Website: apple
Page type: store-pickup
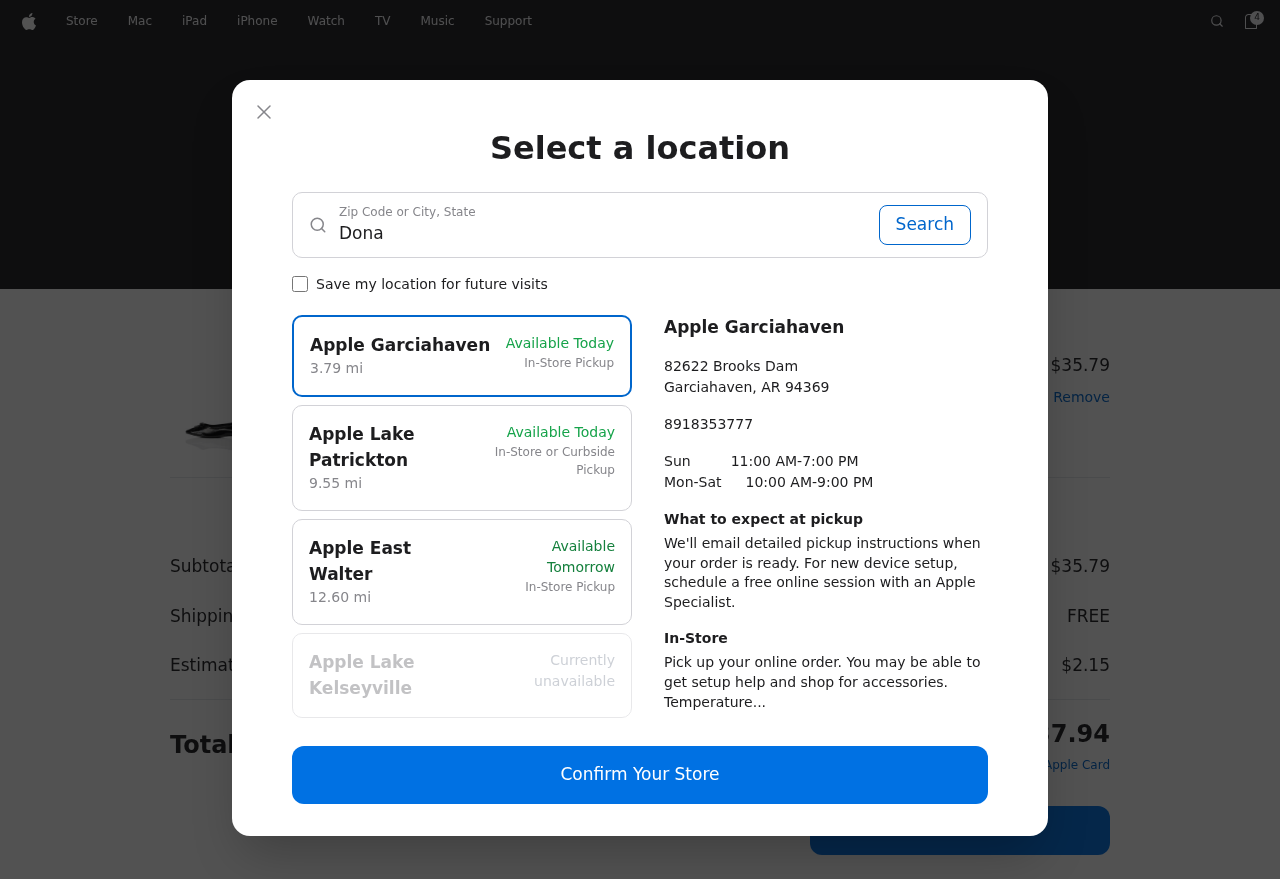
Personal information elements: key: PII_CITY_STATE
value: Donaldberg, AR
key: PII_LOCATION1_CITY
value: Apple Garciahaven
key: PII_LOCATION1_CITY_STATE_ZIP
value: Garciahaven, AR 94369
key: PII_LOCATION1_STREET
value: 82622 Brooks Dam
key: PII_LOCATION2_CITY
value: Apple Lake Patrickton
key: PII_LOCATION3_CITY
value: Apple East Walter
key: PII_LOCATION4_CITY
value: Apple Lake Kelseyville
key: PII_PHONE
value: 8918353777
Product elements: key: PRODUCT1_NAME
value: Ginach-S-SH-1A-1 Closed Toe Ballet Flats, Black (Black), 4 UK
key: PRODUCT1_PRICE
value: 35.79
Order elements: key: ORDER_NUM_ITEMS
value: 4
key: ORDER_TOTAL
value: $37.94
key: ORDER_SUBTOTAL
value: $35.79
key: ORDER_SHIPPING_COST
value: FREE
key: ORDER_TAX
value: $2.15
Search elements: key: SEARCH_CITY_STATE
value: Donaldberg, AR